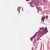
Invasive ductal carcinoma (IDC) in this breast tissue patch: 0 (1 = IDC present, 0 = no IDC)